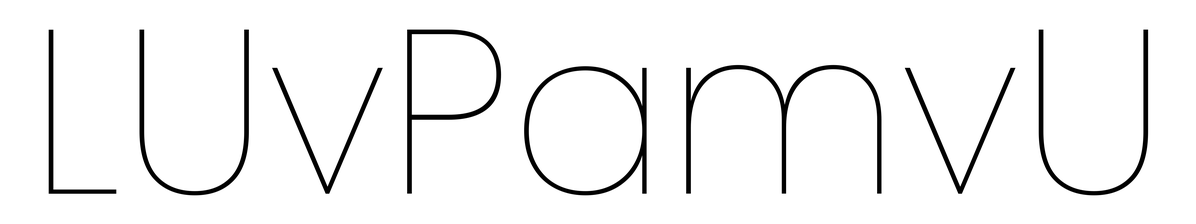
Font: Poppins-Thin